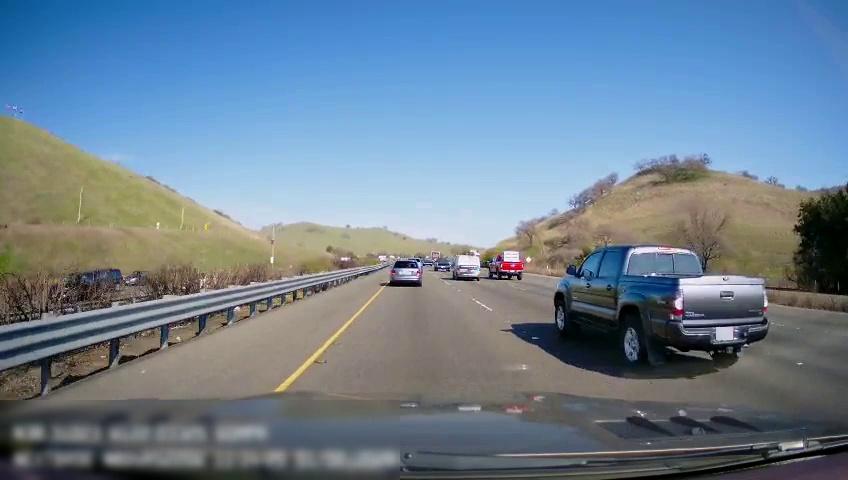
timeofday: Day
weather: Sunny
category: Drivable Space
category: Vehicles | Car
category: Vehicles | SUV
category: Vehicles | SUV
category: Vehicles | Truck
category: Vehicles | Truck
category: Vehicles | SUV
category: Vehicles | SUV
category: Vehicles | Truck
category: Vehicles | Truck
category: Vehicles | Van
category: Vehicles | Truck
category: Vehicles | SUV
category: Lanes | Current Lane
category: Lanes | Current Lane
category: Lanes | Alternate Lane